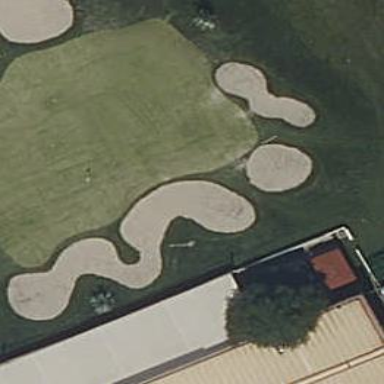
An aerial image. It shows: Golf green.